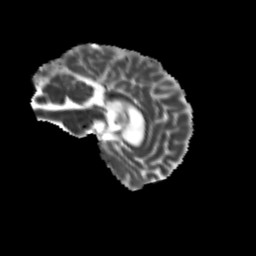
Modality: MD
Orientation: sagittal
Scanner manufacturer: siemens
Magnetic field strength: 3 T
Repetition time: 9.2 s
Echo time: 0.084 s